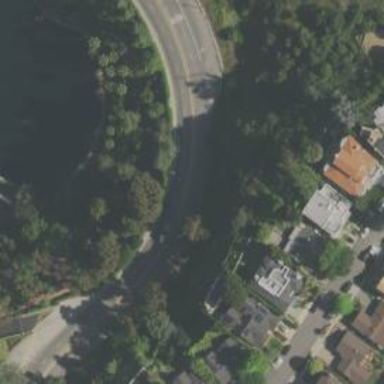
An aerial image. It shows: Secondary road surrounded by residential properties.